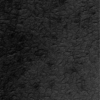
Label: not_dusty